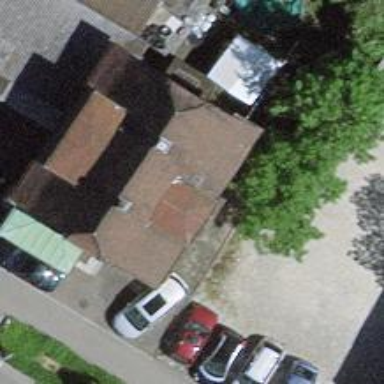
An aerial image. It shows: Car repair shop.